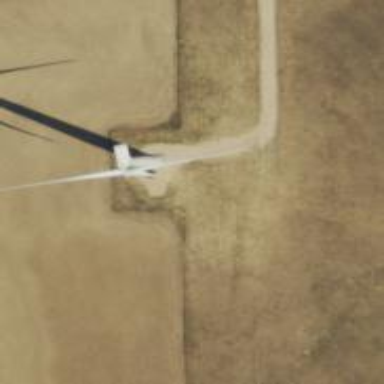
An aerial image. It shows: Wind generator using horizontal axis wind turbines.